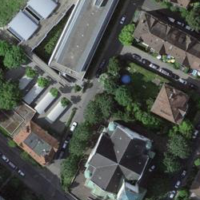
EUNIS habitat code: 54
Species observed at this site:
Merodon equestris
Calliteara pudibunda
Campanula trachelium